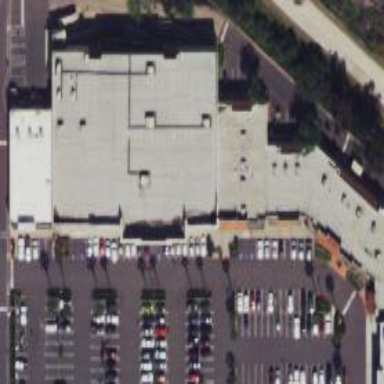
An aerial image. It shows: Commercial building.